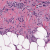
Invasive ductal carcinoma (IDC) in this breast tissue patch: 1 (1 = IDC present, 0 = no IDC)